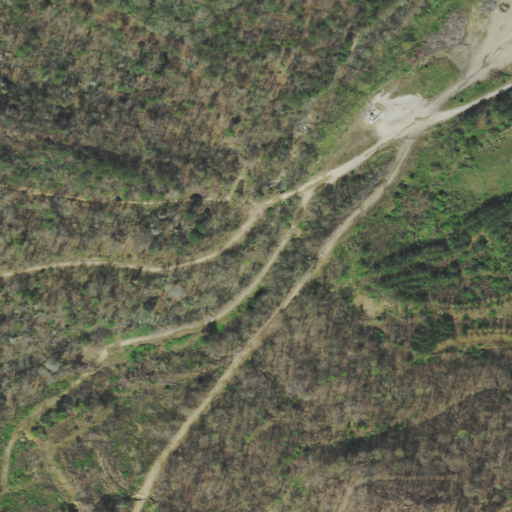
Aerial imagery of valley in Tennessee named Old Sawmill Hollow containing deciduous forest, mixed forest, grassland, barren land, evergreen forest, pasture, and shrub